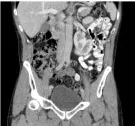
(G) Follow-up contrast enhanced CT. Complete radiographic regression of the tumor, a coronal plane.
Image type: radiology (ct)